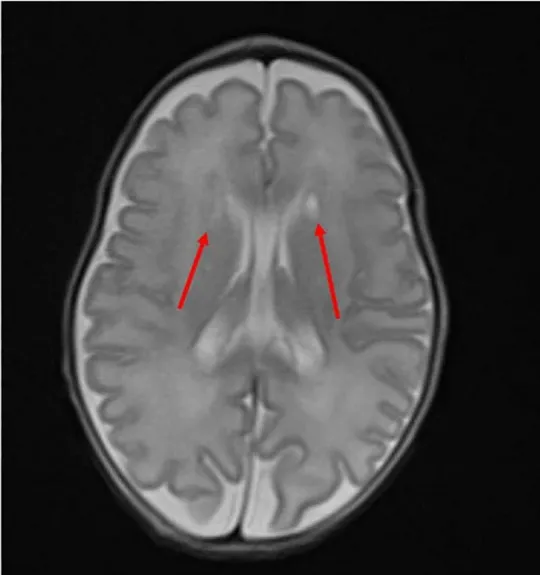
Brain MRI. (B) T2-weighted: Red allows show bilateral cystic lesions.
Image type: radiology (mri)